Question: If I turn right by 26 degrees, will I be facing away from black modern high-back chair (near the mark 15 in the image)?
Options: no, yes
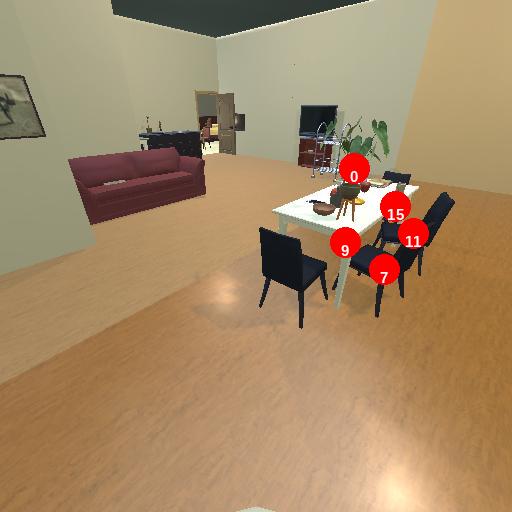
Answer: no